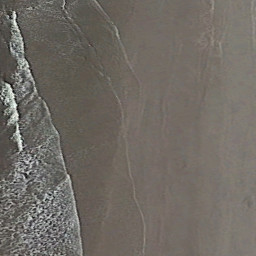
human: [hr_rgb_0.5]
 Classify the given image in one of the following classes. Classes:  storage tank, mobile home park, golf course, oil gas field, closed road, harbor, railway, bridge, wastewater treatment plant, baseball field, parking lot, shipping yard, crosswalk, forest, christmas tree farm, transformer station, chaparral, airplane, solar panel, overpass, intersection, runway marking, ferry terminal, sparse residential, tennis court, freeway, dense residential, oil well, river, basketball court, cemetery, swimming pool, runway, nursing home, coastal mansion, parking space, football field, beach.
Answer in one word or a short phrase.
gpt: beach